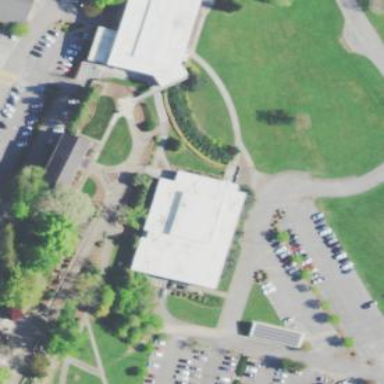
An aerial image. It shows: School building.